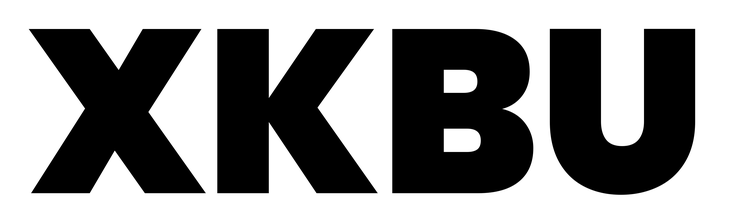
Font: Poppins-Black